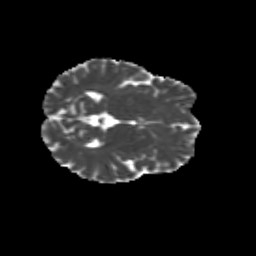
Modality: MD
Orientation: axial
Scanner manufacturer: siemens
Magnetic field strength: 3 T
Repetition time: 9.2 s
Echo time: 0.084 s